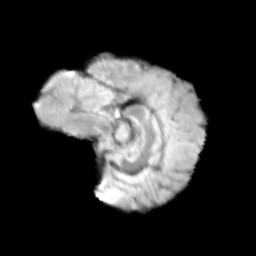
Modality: T2w
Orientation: sagittal
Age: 11
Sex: male
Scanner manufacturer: siemens
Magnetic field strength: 3 T
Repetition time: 3.8 s
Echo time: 0.07 s